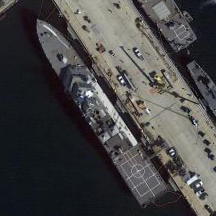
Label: Freedom-class_combat_ship